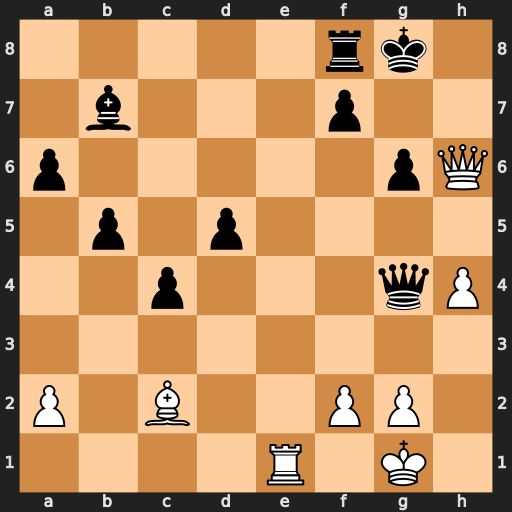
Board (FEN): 5rk1/1b3p2/p5pQ/1p1p4/2p3qP/8/P1B2PP1/4R1K1
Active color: w
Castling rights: -
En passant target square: -
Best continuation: Re5 d4 Rg5 Qxg5 Qxg5